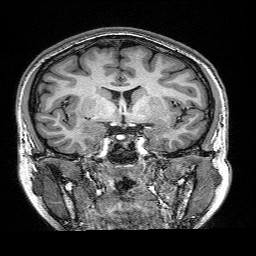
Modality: T1w
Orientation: sagittal